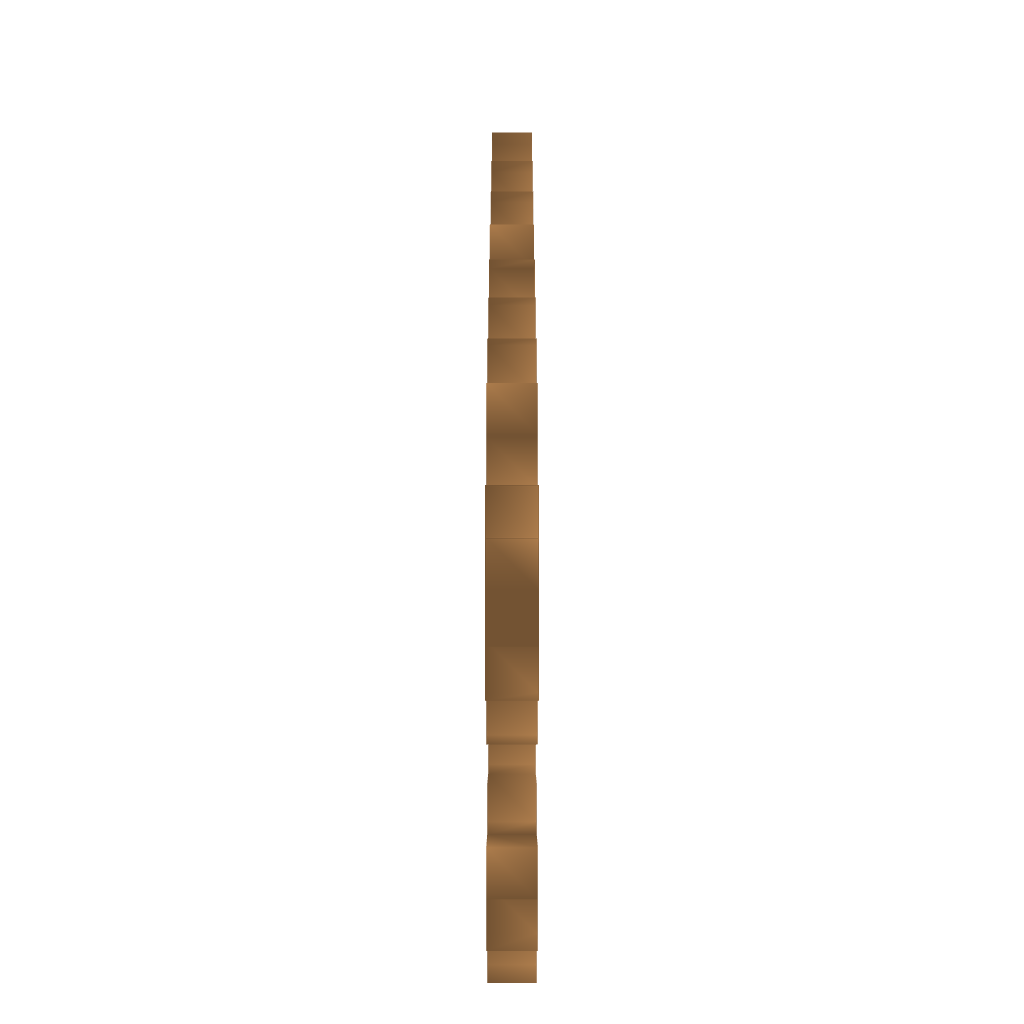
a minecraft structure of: Super Mario Goomba